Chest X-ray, AP view. Patient: 63 years old, sex F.
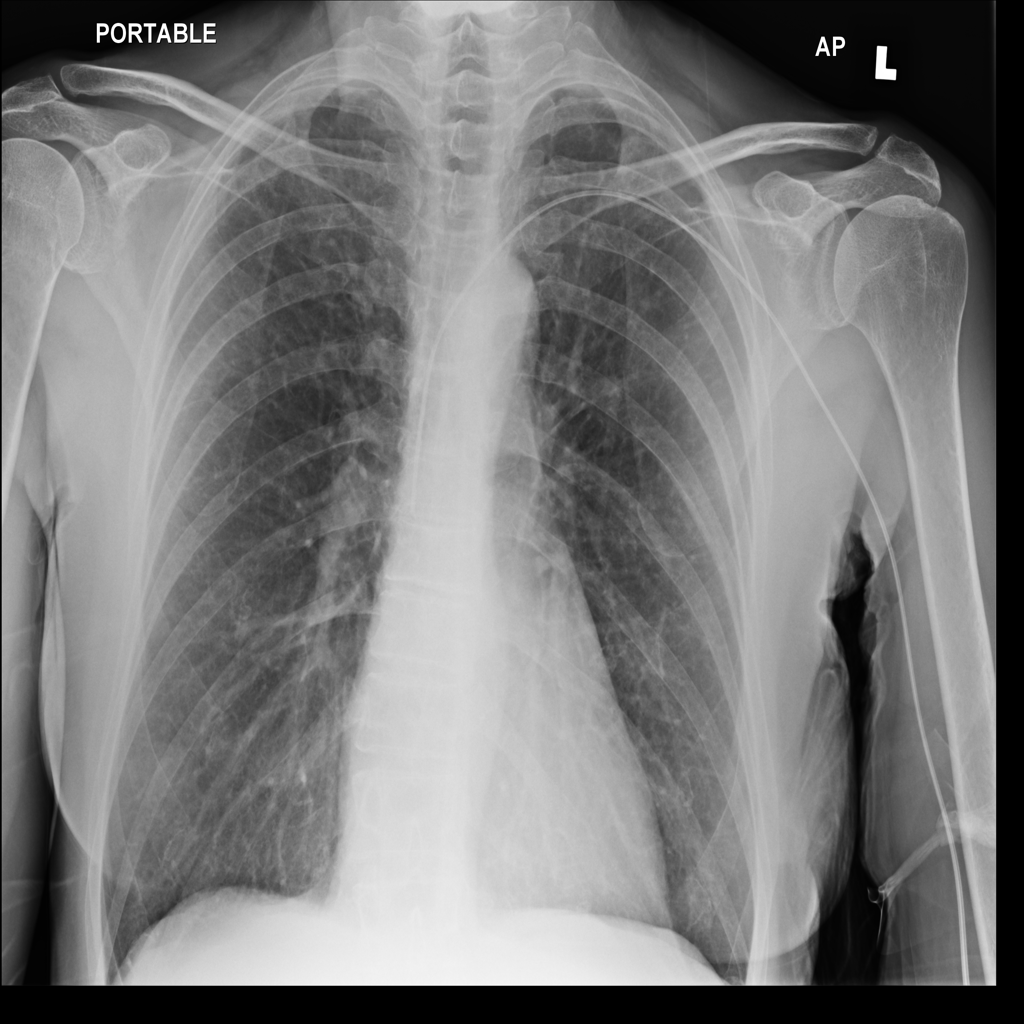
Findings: No Finding